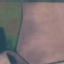
Land use / land cover: AnnualCrop